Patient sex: M
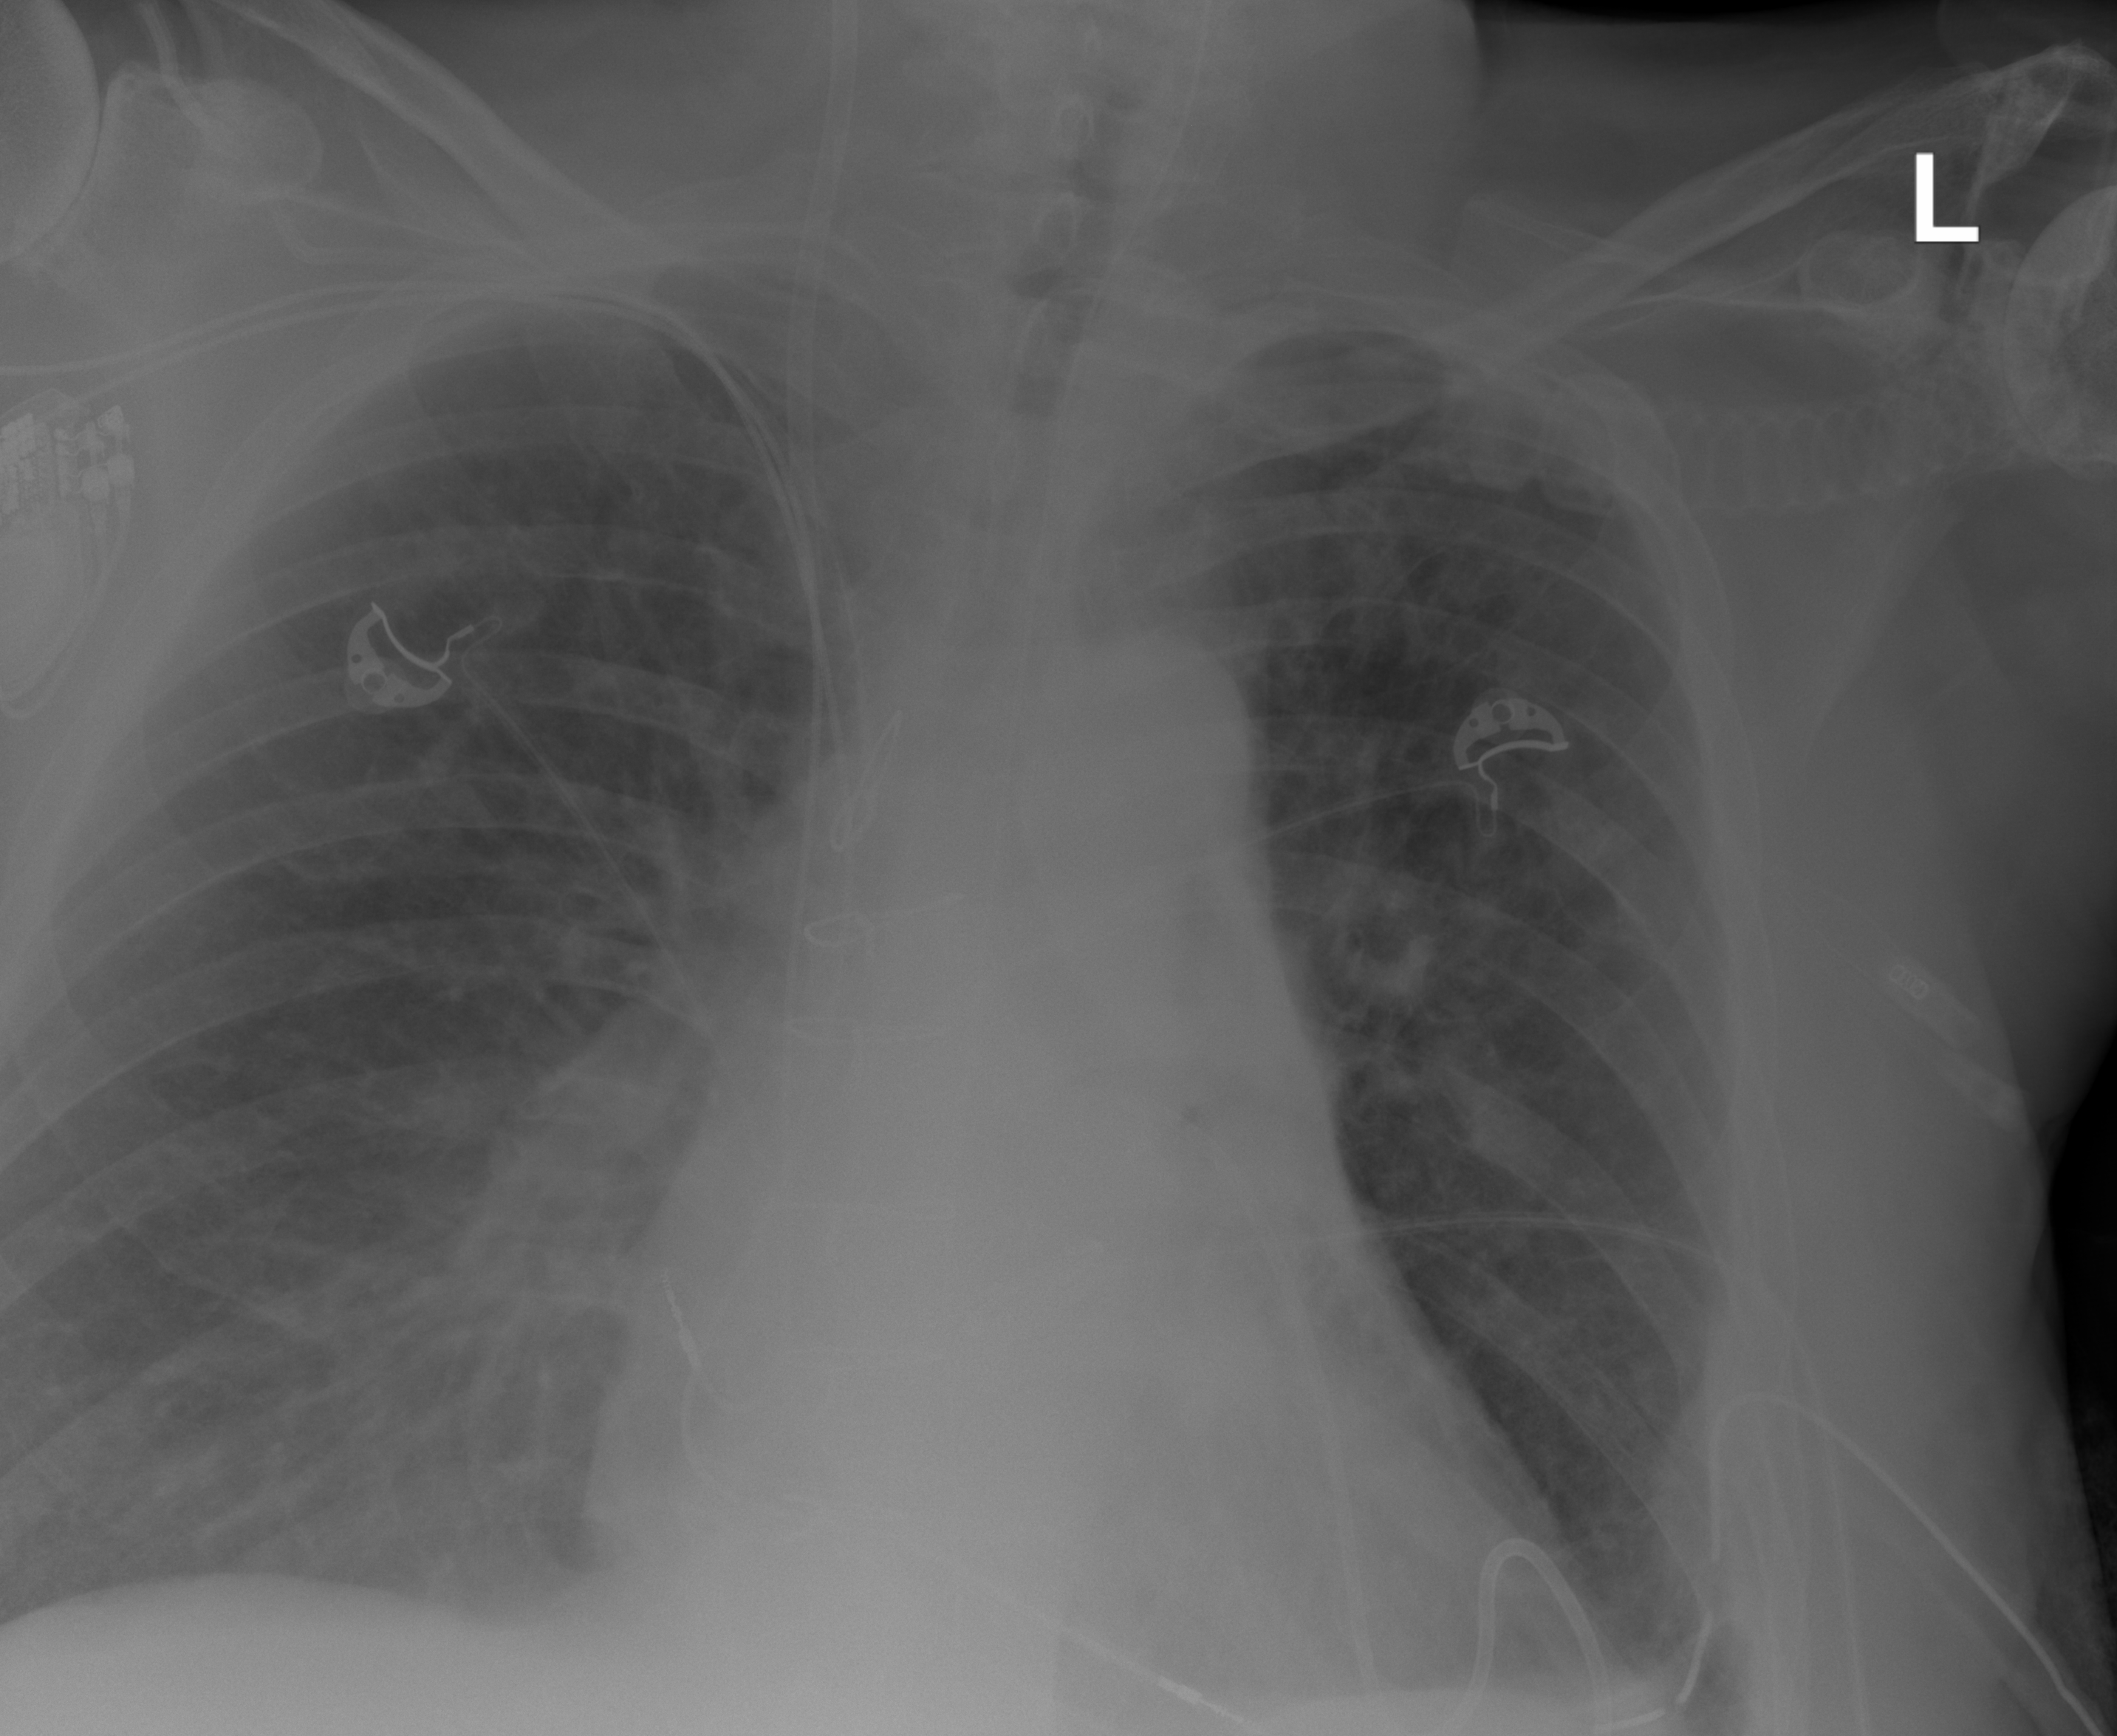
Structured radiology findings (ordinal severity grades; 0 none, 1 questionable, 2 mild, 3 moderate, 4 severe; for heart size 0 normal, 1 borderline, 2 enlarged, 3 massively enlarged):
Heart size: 2
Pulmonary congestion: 2
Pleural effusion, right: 0
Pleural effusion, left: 0
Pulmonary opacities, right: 2
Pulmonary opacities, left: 0
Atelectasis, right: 2
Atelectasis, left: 2